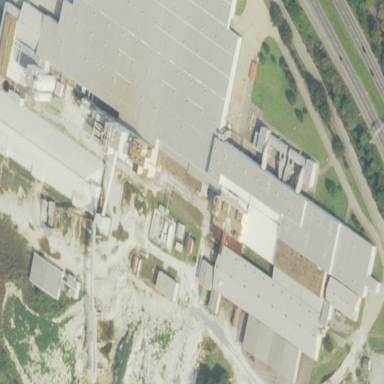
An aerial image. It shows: Industrial building.